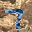
Label: 7